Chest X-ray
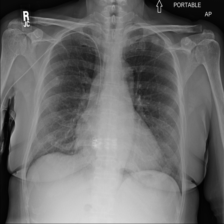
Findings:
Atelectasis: negative
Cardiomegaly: negative
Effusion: negative
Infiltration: negative
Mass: negative
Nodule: negative
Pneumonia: negative
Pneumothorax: negative
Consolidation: negative
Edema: negative
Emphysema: negative
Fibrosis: negative
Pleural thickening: negative
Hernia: negative